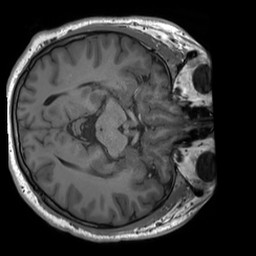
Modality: T1w
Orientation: axial
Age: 22
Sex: male
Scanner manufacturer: siemens
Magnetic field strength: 3 T
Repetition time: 1.8 s
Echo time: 0.00232 s